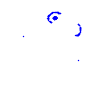
Particle: electron